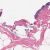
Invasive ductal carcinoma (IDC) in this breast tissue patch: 0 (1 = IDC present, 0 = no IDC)